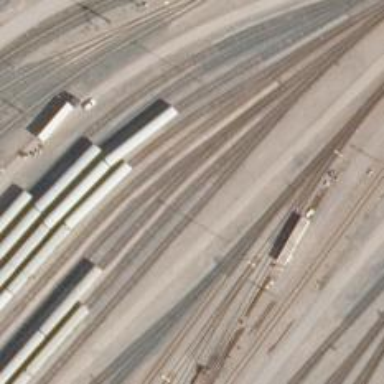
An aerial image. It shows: Railway yard.